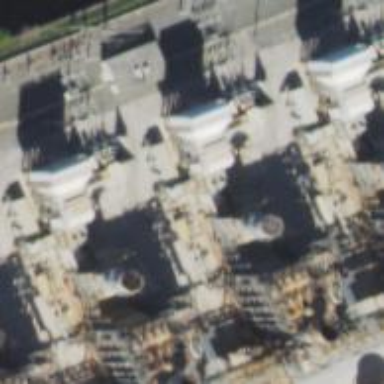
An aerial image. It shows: Gas turbine generator is in use.